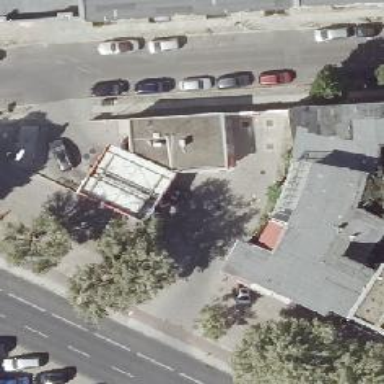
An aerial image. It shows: Fuel station.